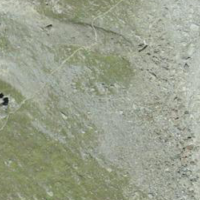
EUNIS habitat code: 48
Species observed at this site:
Phoenicurus ochruros
Anthus spinoletta